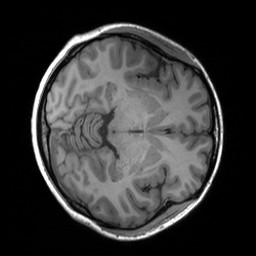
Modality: T1w
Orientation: axial
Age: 23
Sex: female
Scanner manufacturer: siemens
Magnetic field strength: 3 T
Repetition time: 1.9 s
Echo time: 0.00252 s